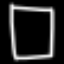
Label: square